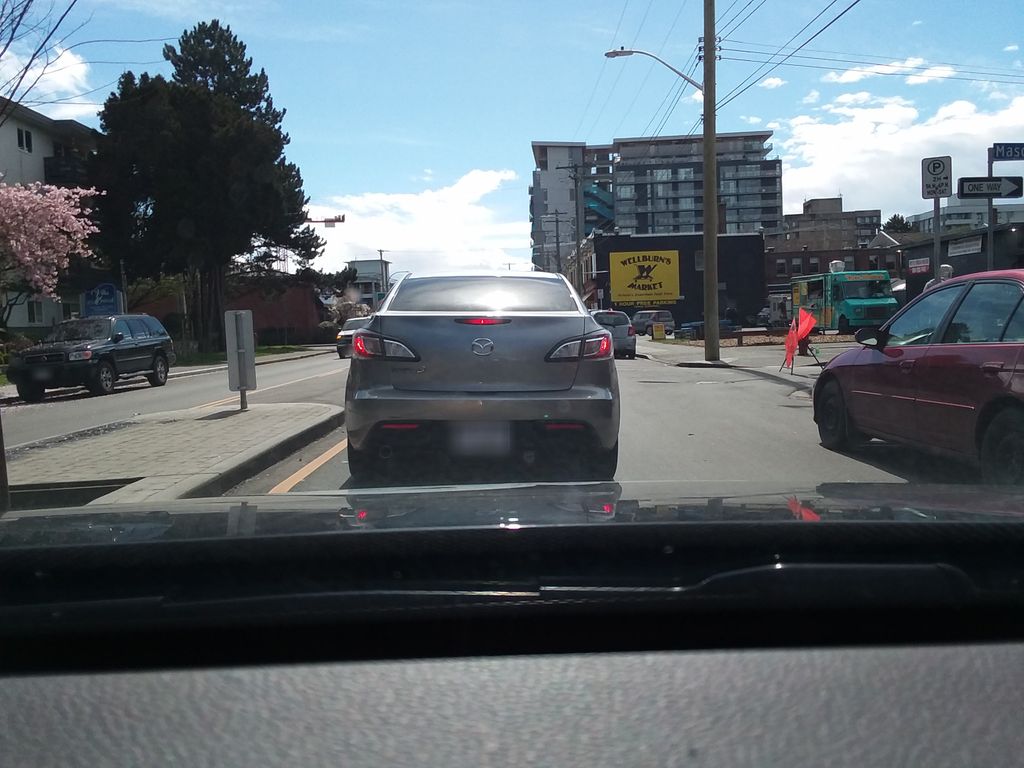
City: victoria